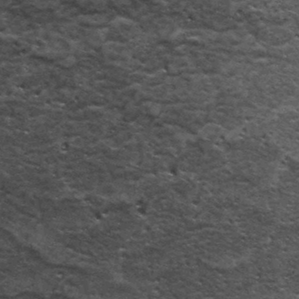
Label: frost